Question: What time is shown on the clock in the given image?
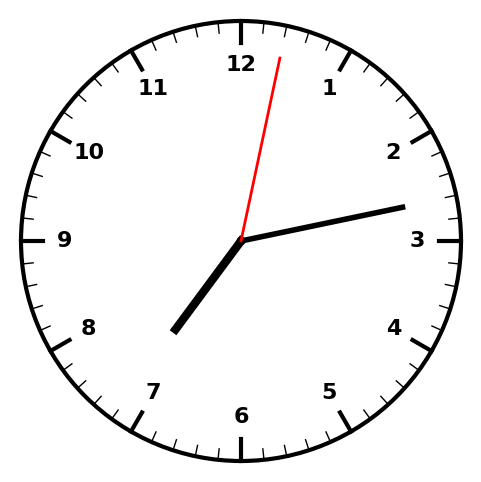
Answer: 07:13:02